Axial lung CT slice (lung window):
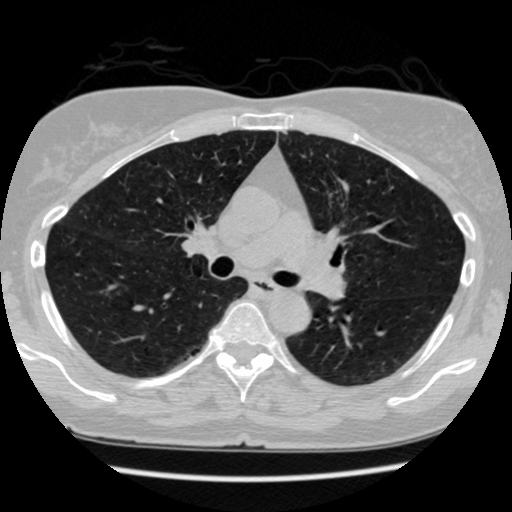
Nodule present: yes
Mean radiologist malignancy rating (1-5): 1